【题型】填空题　【知识点】平面几何　【难度】medium
如图，已知点 $O$ 是 $\triangle ABC$ 的重心，过点 $O$ 作 $DE \parallel BC$，分别交 $AB$、$AC$ 于点 $D$、$E$，如果 $\overrightarrow{AB} = \vec{a}$，$\overrightarrow{AC} = \vec{b}$，那么用 $\vec{a}$、$\vec{b}$ 表示 $\overrightarrow{DE} = \underline{\ \ \ \ \ \ \ \ \ \ }$.

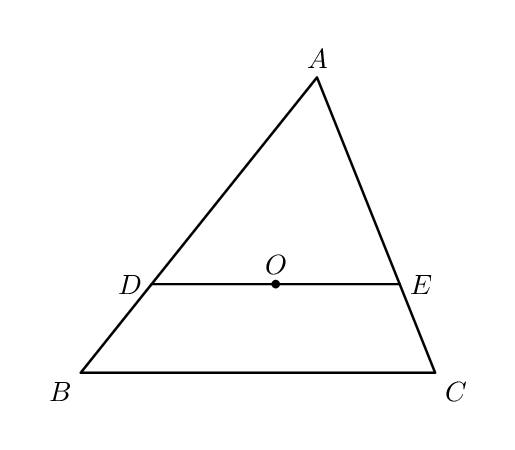
【解答】
【答案】$\frac{2}{3}(\vec{b} - \vec{a})$

【分析】本题考查三角形重心的性质，相似三角形的判定与性质，向量的线性运算。熟练掌握三角形重心的性质和相似三角形的性质是解题的关键。连接 $CO$ 并延长交 $AB$ 于点 $M$，根据重心的性质可得 $\frac{AO}{AM} = \frac{2}{3}$，根据相似三角形的性质可得 $DE = \frac{2}{3}BC$，进而根据向量的计算可得 $\overrightarrow{BC} = \overrightarrow{AC} - \overrightarrow{AB} = \vec{b} - \vec{a}$，即可求解.

【详解】解：如图，连接 $CO$ 并延长交 $AB$ 于点 $M$，

$\because$ 点 $O$ 是 $\triangle ABC$ 的重心，

$\therefore \frac{AO}{AM} = \frac{2}{3}$，

又 $\because DE \parallel BC$，

$\therefore \triangle ADE \backsim \triangle ABC$，

$\therefore \frac{DE}{BC} = \frac{AO}{AM} = \frac{2}{3}$，即 $DE = \frac{2}{3}BC$，

$\because \overrightarrow{AB} = \vec{a}$，$\overrightarrow{AC} = \vec{b}$，

则 $\overrightarrow{BC} = \overrightarrow{AC} - \overrightarrow{AB} = \vec{b} - \vec{a}$，

$\therefore \overrightarrow{DE} = \frac{2}{3}\overrightarrow{BC} = \frac{2}{3}(\vec{b} - \vec{a})$.

故答案为：$\frac{2}{3}(\vec{b} - \vec{a})$.
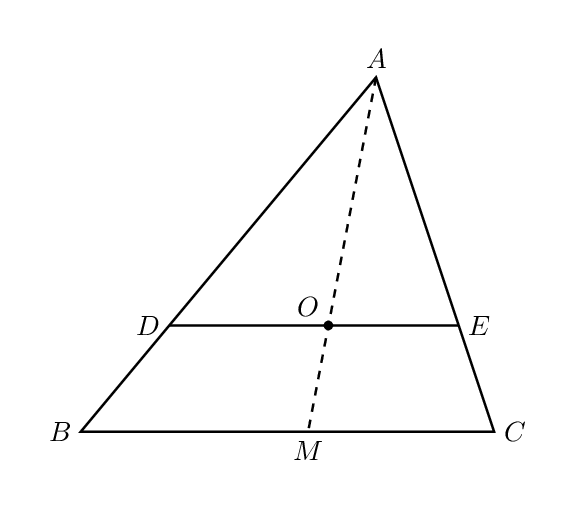